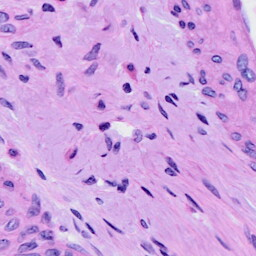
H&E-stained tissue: Cervix